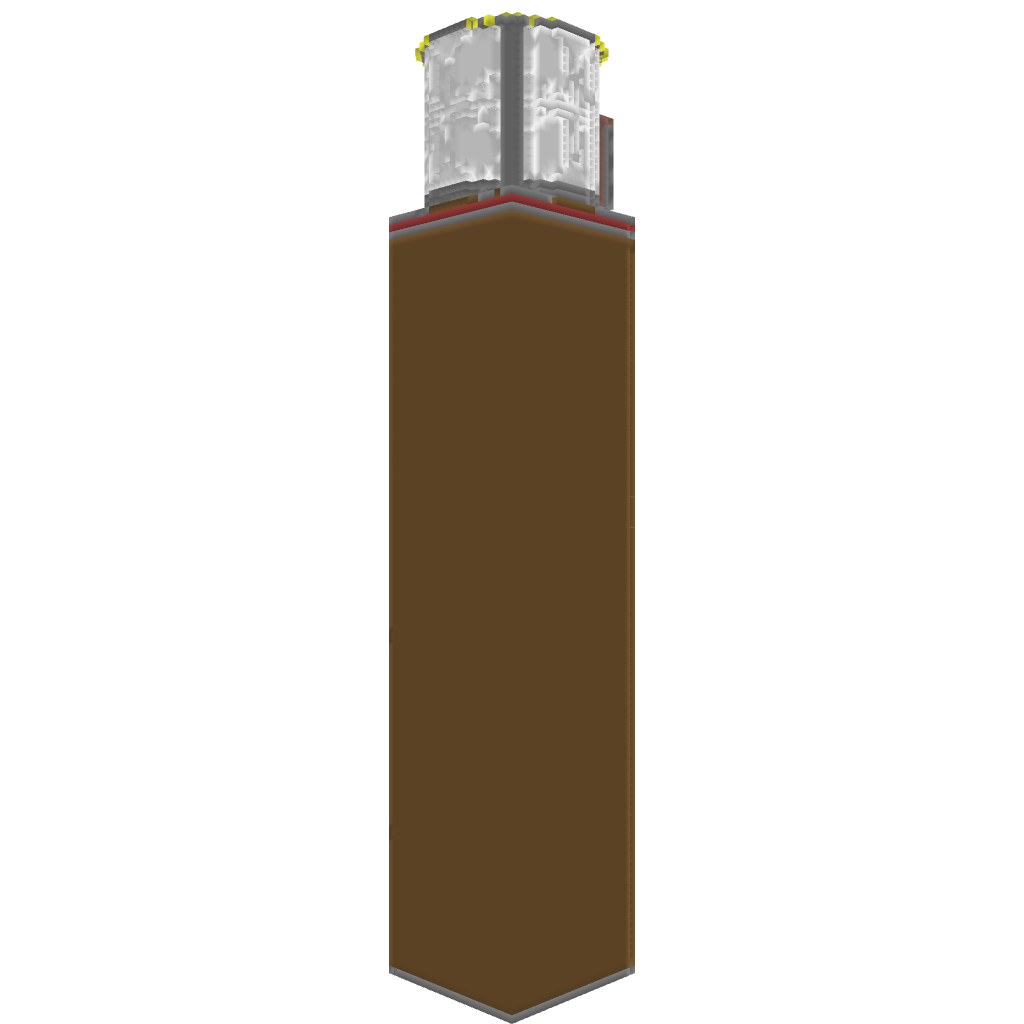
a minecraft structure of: Little Spawn bad low quality